Interaction volume radius: 10 \u00c5
Interaction volume height: 20 \u00c5
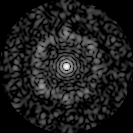
Disorder parameter: 0.7509